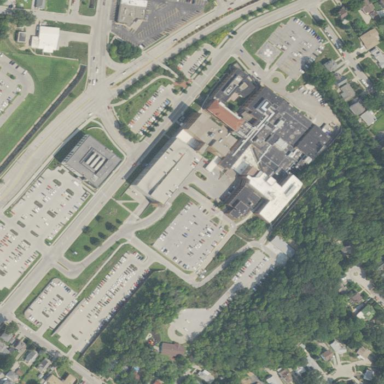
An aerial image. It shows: Healthcare facility identified as hospital.